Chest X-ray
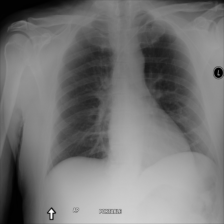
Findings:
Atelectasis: negative
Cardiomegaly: negative
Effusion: negative
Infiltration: negative
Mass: negative
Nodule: negative
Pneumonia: negative
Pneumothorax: negative
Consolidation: negative
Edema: negative
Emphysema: negative
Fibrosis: negative
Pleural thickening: negative
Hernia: negative